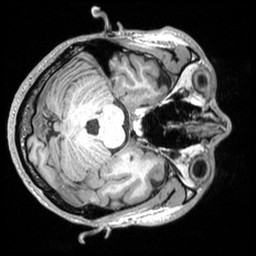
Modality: T1w
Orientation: axial
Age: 26
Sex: male
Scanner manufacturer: siemens
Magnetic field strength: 3 T
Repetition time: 2.53 s
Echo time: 0.00298 s